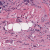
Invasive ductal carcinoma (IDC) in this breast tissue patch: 1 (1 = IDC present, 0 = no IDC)